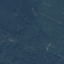
Land use / land cover: Forest